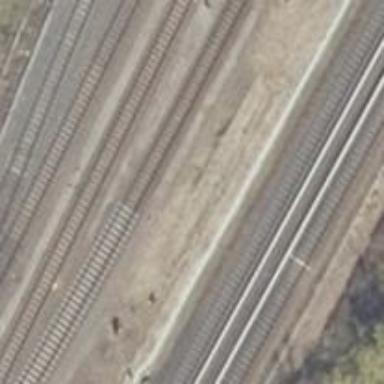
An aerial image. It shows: Railway siding for service.